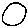
Label: circle